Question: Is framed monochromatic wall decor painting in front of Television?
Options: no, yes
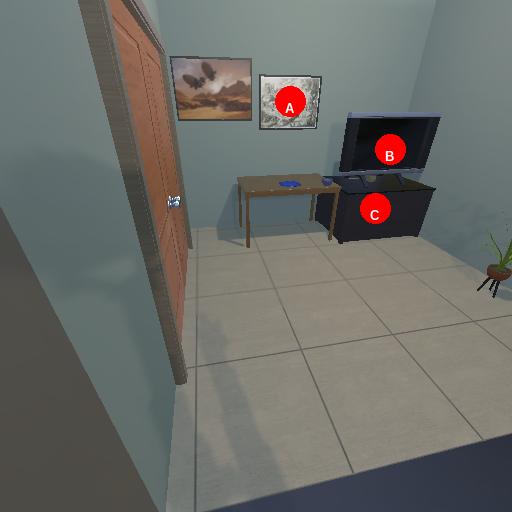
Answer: no